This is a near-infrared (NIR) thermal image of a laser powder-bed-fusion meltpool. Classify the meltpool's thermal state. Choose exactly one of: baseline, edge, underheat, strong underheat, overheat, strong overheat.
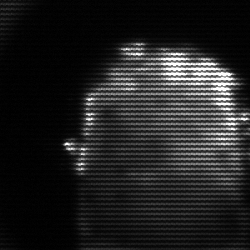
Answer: baseline